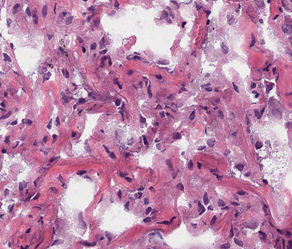
Tumor epithelial tissue: no
Tumor-associated stroma tissue: no
Normal tissue: yes